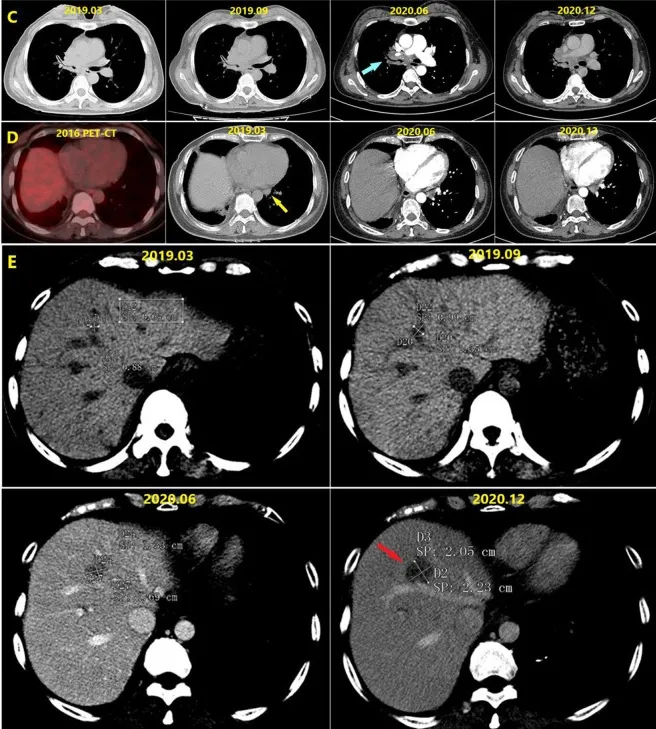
(A1) Pathological section of adenoid cystic carcinoma of the right middle lung. (A2) Pathological section of the spleen metastasis. (A3) Pathological section of the left lower lung metastasis. (B1) The spleen metastasis. (B2) The left lower lung metastasis (Yellow arrow). (B3) The PET-CT in December 2019 showed tumor recurrence in the right hilus pulmonis (White arrow). The bronchoscope finds adenoid cystic carcinoma cells at the end of the right main bronchus. (B4) The liver metastasis (Blue arrow). (E) Changes of liver metastasis (Red arrow) in different periods.
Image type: radiology (ct)